Question:
How to build custom layout for controls like above pictures ?
by Microsoft Expression Blend ?
How ?
Please Direct me to the right article or discuss what you have
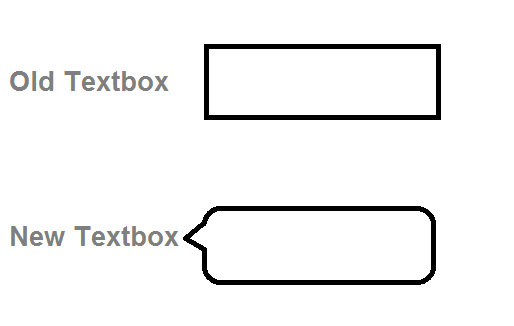
Answer: Expression Blend 4 has some built-in shapes that could help you out here. Basically, you want to re-template a 'TextBox' control to contain the speech bubble shape instead of a standard 'Border'.
Alternatively, you could do this without re-templating. Something like this:
'''
<UserControl xmlns:ed="http://schemas.microsoft.com/expression/2010/drawing" Margin="100">
<ed:Callout AnchorPoint="-0.13,0.29" CalloutStyle="RoundedRectangle" Fill="#FFF4F4F5" Stroke="Black">
<ed:Callout.Content>
<TextBox BorderThickness="0" Background="Transparent">Hello</TextBox>
</ed:Callout.Content>
</ed:Callout>
</UserControl>
'''

By the way, did you really mean 'TextBox', or do you actually mean 'TextBlock'? If the latter, all you need is:
'''
<ed:Callout AnchorPoint="-0.13,0.29" CalloutStyle="RoundedRectangle" Fill="#FFF4F4F5" Stroke="Black" Content="Hello"/>
'''